You are looking at the continuous-wavelet transform of a rotating shaft's vibration signal. Based on the visible evidence, which rotor condition applies: normal, misalignment, unbalance, looseness?
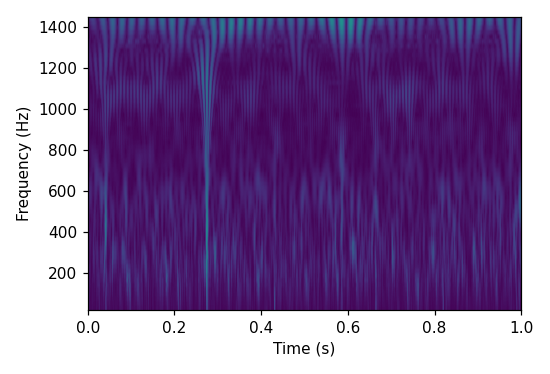
Answer: unbalance